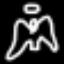
Label: angel